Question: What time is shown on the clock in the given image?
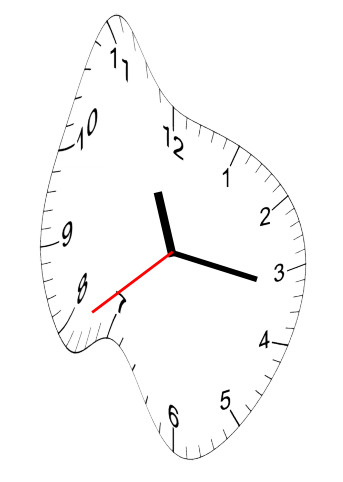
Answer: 11:16:39